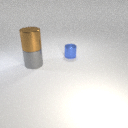
large brown metal cylinder above large gray metal cylinder